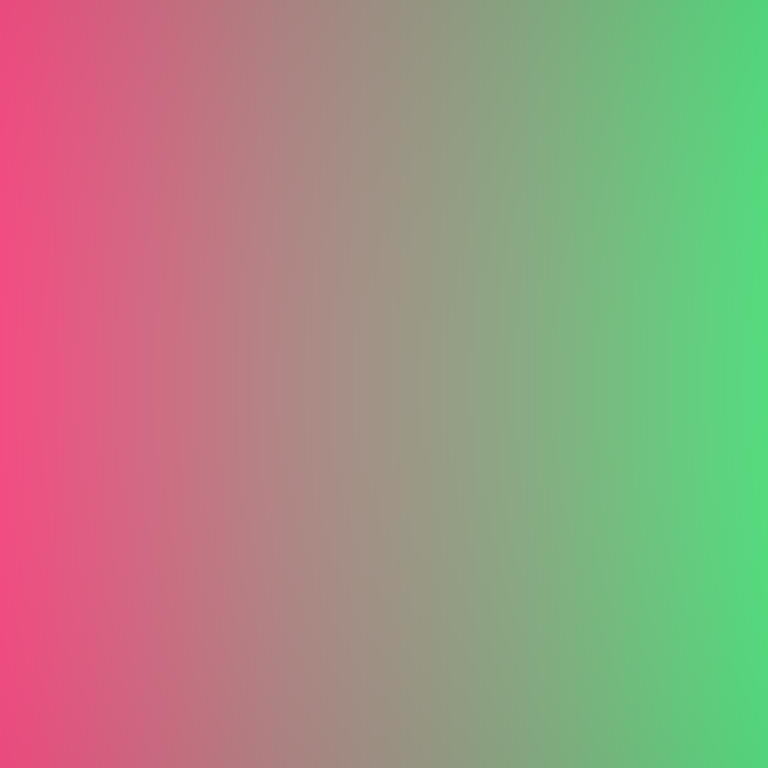
Abstract light effect, smooth gradient from pink to green, calm atmosphere, soft blend, no room, no furniture, no objects.